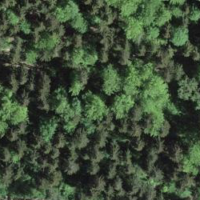
EUNIS habitat code: 44
Species observed at this site:
Neottia nidus-avis